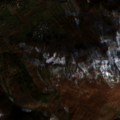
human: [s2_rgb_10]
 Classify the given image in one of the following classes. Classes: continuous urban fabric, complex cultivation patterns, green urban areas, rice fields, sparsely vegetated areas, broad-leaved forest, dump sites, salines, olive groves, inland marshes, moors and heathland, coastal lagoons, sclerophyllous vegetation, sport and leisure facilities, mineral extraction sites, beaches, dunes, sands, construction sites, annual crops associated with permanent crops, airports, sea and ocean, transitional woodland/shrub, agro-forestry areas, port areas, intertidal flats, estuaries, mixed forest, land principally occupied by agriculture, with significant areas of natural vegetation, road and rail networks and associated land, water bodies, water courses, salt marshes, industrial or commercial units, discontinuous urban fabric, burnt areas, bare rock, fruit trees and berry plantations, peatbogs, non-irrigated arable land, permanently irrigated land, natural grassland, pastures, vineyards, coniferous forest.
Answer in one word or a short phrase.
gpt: complex cultivation patterns, land principally occupied by agriculture, with significant areas of natural vegetation, broad-leaved forest, transitional woodland/shrub